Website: bh-photo
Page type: address-validator
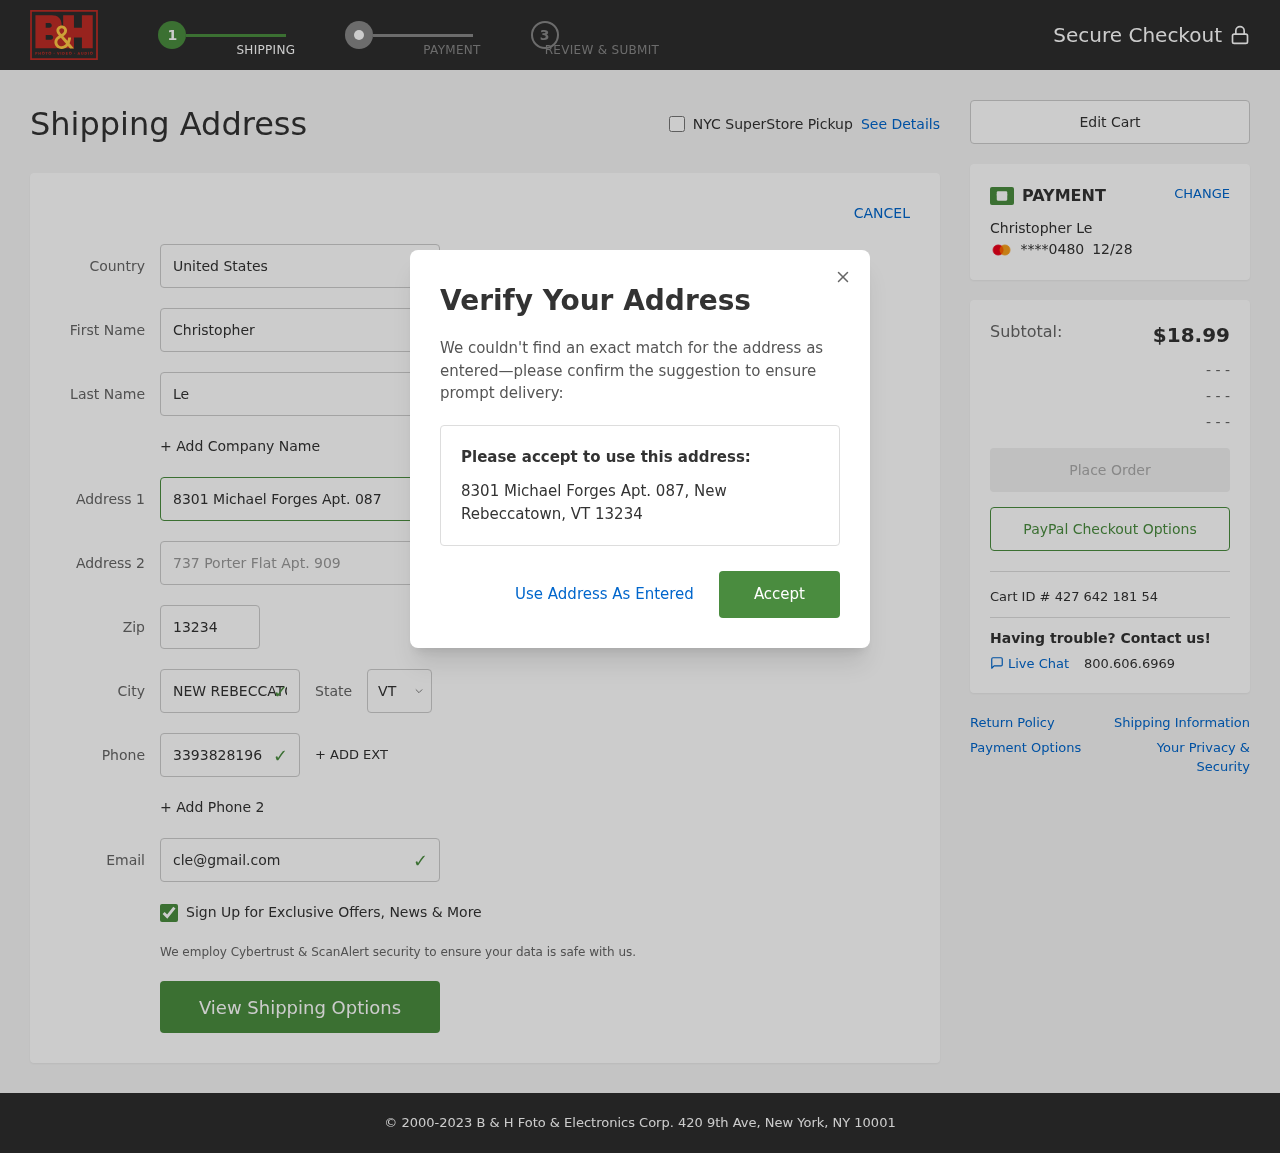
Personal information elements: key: PII_CARD_EXPIRY
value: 12/28
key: PII_CARD_LAST4
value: ****0480
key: PII_CITY
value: New Rebeccatown
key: PII_COUNTRY
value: United States
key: PII_EMAIL
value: cle@gmail.com
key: PII_FIRSTNAME
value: Christopher
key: PII_FULLNAME
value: Christopher Le
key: PII_LASTNAME
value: Le
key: PII_PHONE
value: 3393828196
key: PII_POSTCODE
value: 13234
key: PII_STATE_ABBR
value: VT
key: PII_STREET
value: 8301 Michael Forges Apt. 087
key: PII_STREET2
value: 737 Porter Flat Apt. 909
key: PII_CITY_STATE_ZIP
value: New Rebeccatown, VT 13234
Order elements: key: ORDER_SUBTOTAL
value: $18.99
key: ORDER_ID
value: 427 642 181 54